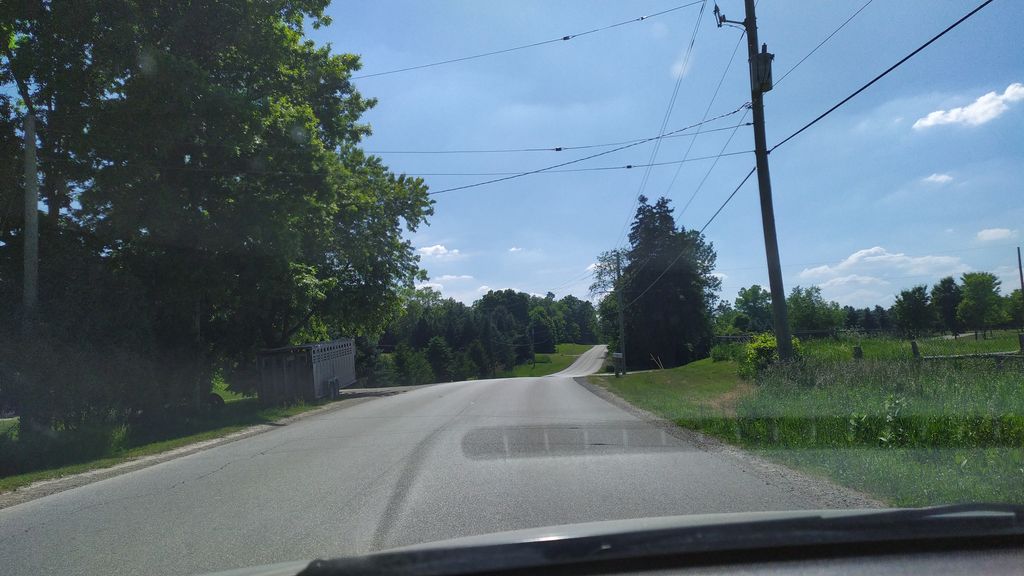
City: kitchener-waterloo